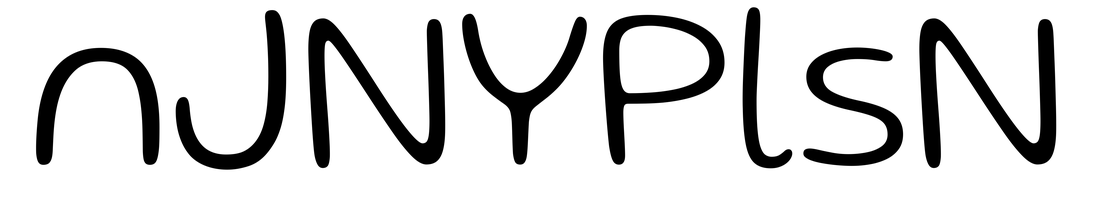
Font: Gluten_ExtraLight